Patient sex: M
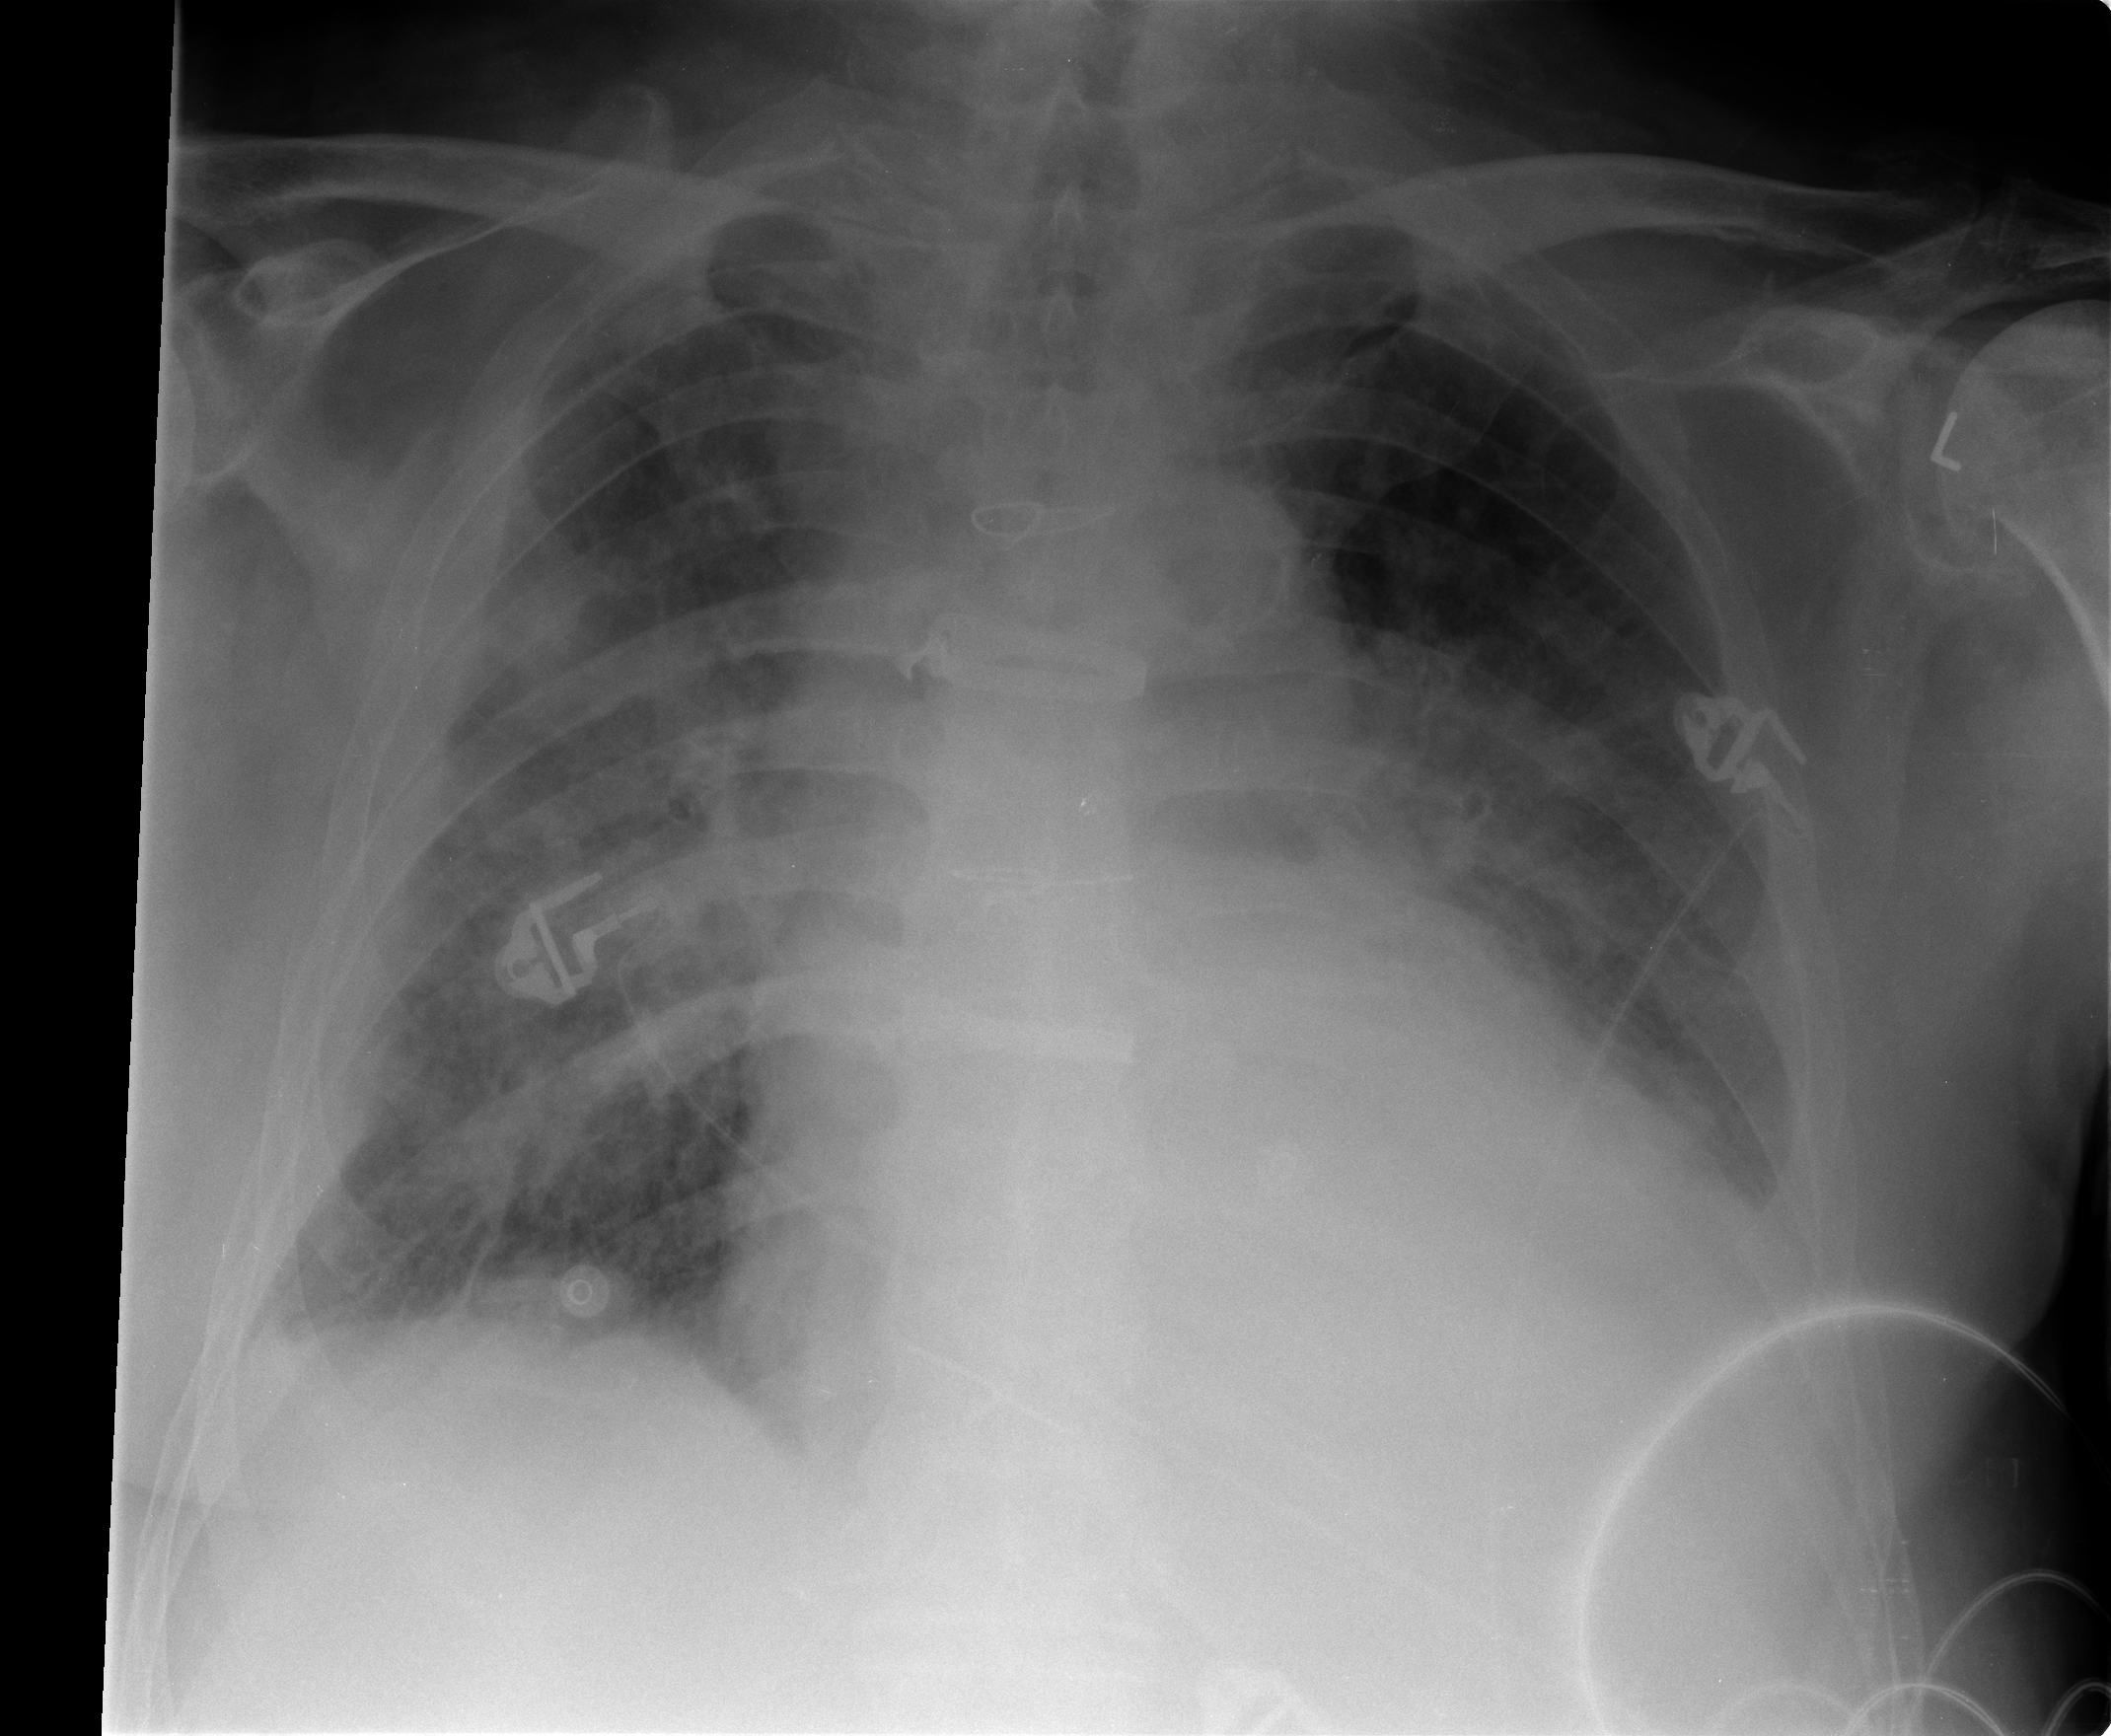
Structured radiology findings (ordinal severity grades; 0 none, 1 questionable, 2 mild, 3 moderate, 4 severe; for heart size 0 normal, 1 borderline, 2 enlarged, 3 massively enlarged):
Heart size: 2
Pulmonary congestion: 2
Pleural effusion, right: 2
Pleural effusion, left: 2
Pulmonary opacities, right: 3
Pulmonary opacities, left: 2
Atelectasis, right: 2
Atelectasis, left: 2